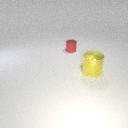
large yellow metal cylinder in front of small red metal cylinder